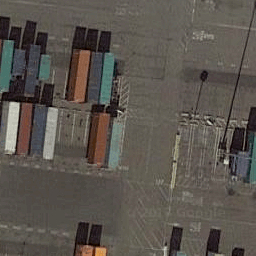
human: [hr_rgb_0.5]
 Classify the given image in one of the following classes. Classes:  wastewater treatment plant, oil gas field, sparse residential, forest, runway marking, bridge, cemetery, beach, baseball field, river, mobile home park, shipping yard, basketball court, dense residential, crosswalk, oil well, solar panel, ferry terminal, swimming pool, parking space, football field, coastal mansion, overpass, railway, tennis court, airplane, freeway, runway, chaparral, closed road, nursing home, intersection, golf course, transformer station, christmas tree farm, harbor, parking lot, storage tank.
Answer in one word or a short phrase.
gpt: shipping yard